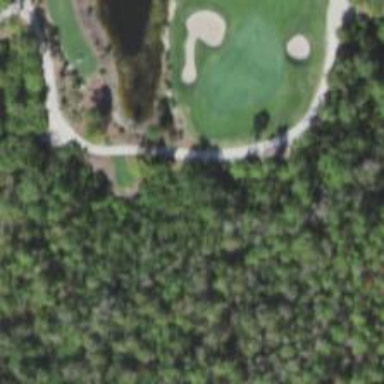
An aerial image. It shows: Path for both road and golf.